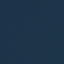
Land use / land cover class: SeaLake